Question: I'm getting an error trying to connect to a distant MySQL server from my local MySQL client.
(server is running Debian and client runs OSX)
I can manage to ssh to the server ...
'''
local$ ssh john@serverip
'''
(note: i'm using ssh public key so i don't enter any password)
... and from there connecting to MySQL ...
'''
distant$ mysql -u sqluser -p myDatabase
'''
(ok i'm connected, i can do any MySQL command i want)
Below is how my client config looks like :

Below are the debugging trace of my client when trying to connect over ssh:
'''
Used command: /usr/bin/ssh -v -N -o ControlMaster=no -o ExitOnForwardFailure=yes -o ConnectTimeout=10 -o NumberOfPasswordPrompts=3 -o TCPKeepAlive=no -o ServerAliveInterval=60 -o ServerAliveCountMax=1 john@serverip -L 52004/127.0.0.1/3306
OpenSSH_6.2p2, OSSLShim 0.9.8r 8 Dec 2011
debug1: Reading configuration data /etc/ssh_config
debug1: /etc/ssh_config line 20: Applying options for *
debug1: /etc/ssh_config line 102: Applying options for *
debug1: Connecting to serverip [serverip] port 22.
debug1: fd 3 clearing O_NONBLOCK
debug1: Connection established.
debug1: identity file /Users/john/.ssh/id_rsa type 1
debug1: identity file /Users/john/.ssh/id_rsa-cert type -1
debug1: identity file /Users/john/.ssh/id_dsa type -1
debug1: identity file /Users/john/.ssh/id_dsa-cert type -1
debug1: Enabling compatibility mode for protocol 2.0
debug1: Local version string SSH-2.0-OpenSSH_6.2
debug1: Remote protocol version 2.0, remote software version OpenSSH_6.0p1 Debian-4+deb7u2
debug1: match: OpenSSH_6.0p1 Debian-4+deb7u2 pat OpenSSH*
debug1: SSH2_MSG_KEXINIT sent
debug1: SSH2_MSG_KEXINIT received
debug1: kex: server->client aes128-ctr hmac-md5 none
debug1: kex: client->server aes128-ctr hmac-md5 none
debug1: SSH2_MSG_KEX_DH_GEX_REQUEST(1024<1024<8192) sent
debug1: expecting SSH2_MSG_KEX_DH_GEX_GROUP
debug1: SSH2_MSG_KEX_DH_GEX_INIT sent
debug1: expecting SSH2_MSG_KEX_DH_GEX_REPLY
debug1: Server host key: RSA 4b:56:4e:f2:71:50:ed:fd:25:aa:bf:0d:1a:a0:89:40
debug1: Host 'serverip' is known and matches the RSA host key.
debug1: Found key in /Users/john/.ssh/known_hosts:1
debug1: ssh_rsa_verify: signature correct
debug1: SSH2_MSG_NEWKEYS sent
debug1: expecting SSH2_MSG_NEWKEYS
debug1: SSH2_MSG_NEWKEYS received
debug1: Roaming not allowed by server
debug1: SSH2_MSG_SERVICE_REQUEST sent
debug1: SSH2_MSG_SERVICE_ACCEPT received
debug1: Authentications that can continue: publickey
debug1: Next authentication method: publickey
debug1: Offering RSA public key: /Users/john/.ssh/id_rsa
debug1: Server accepts key: pkalg ssh-rsa blen 279
debug1: read PEM private key done: type RSA
debug1: Authentication succeeded (publickey).
Authenticated to serverip ([serverip]:22).
debug1: Local connections to LOCALHOST:52004 forwarded to remote address 127.0.0.1:3306
debug1: Local forwarding listening on ::1 port 52004.
debug1: channel 0: new [port listener]
debug1: Local forwarding listening on 127.0.0.1 port 52004.
debug1: channel 1: new [port listener]
debug1: Requesting no-more-sessions@openssh.com
debug1: Entering interactive session.
debug1: Connection to port 52004 forwarding to 127.0.0.1 port 3306 requested.
debug1: channel 2: new [direct-tcpip]
channel 2: open failed: connect failed: Connection refused
debug1: channel 2: free: direct-tcpip: listening port 52004 for 127.0.0.1 port 3306, connect from 127.0.0.1 port 52006, nchannels 3
'''
Any idea what's going wrong ?
(note: i replaced my real server ip with serverip, my real sql username with sqluser and my real ssh username with john)
Edit:
Typing this on the server:
'''
netstat -an | grep 3306
'''
Gives :
'''
tcp 0 0 serverip:3306 0.0.0.0:* LISTEN
'''
Edit : Solution to my problem was to change "127.0.0.1" to serverip in my client config options. I thought in the first place that serverip would only be used for the SSH server, and then MySQL Server would be 127.0.0.1 (localhost), but i was wrong. Many thanks to @Honore Doktorr and @Kenster for pointing me the right solution
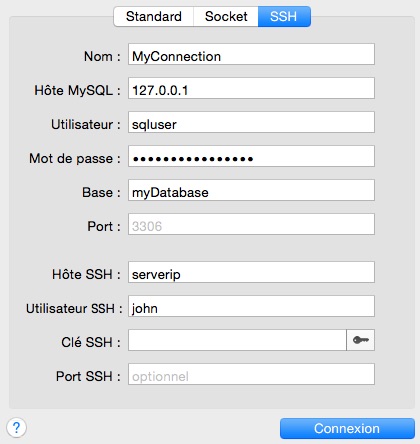
Answer: '''
debug1: Connection to port 52004 forwarding to 127.0.0.1 port 3306 requested.
debug1: channel 2: new [direct-tcpip]
channel 2: open failed: connect failed: Connection refused
'''
The remote ssh server tried to connect to 127.0.0.1 port 3306 in order to service the forward request, but it got a "Connection refused" error. "Connection refused" normally means that there is nothing listening for connections at the requested address and port.
The simplest explanation is that the mysql server that is supposed to be running on the remote server is not actually running, or it's listening on a different address and/or port than what you're expecting.
You should check the remote server to make sure that mysql is actually running. If it is, then find the address and port that it's actually listening on and correct your port-forwarding settings to forward to the correct address and port.
'''
tcp 0 0 serverip:3306 0.0.0.0:* LISTEN
'''
This indicates that the mysql process is specifically listening on the serverip interface, and not the localhost interface. It will only receive connection attempts directed at the serverip address, not 127.0.0.1.
Changing the value of the 'Hote MySql' field to the serverip address (ie, whatever appeared in the netstate output) would probably resolve the problem. Alternately, the mysql server could be reconfigured to listen on the 127.0.0.1 address, or to listen on 0.0.0.0 (the "wildcard" address which accepts connections on any interface).